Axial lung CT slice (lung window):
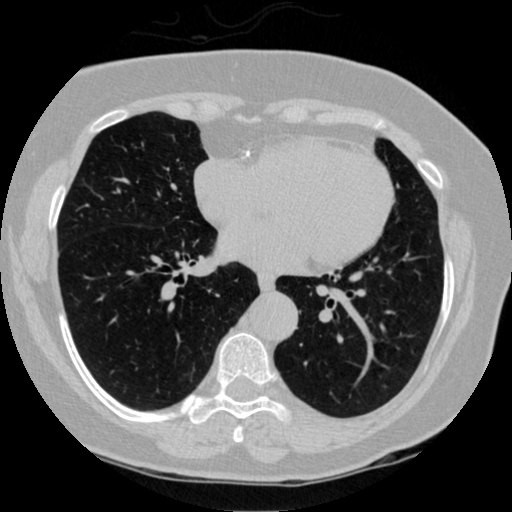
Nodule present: no